高一 · 算术
（2015 秋・三明期末）运行如图的程序后, 输出的结果为 ( )

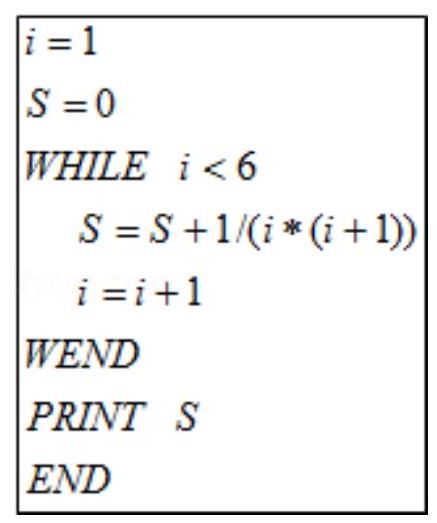
A. $\frac{53}{60}$
B. $\frac{4}{5}$
C. $\frac{5}{6}$
D. $\frac{6}{7}$
答案: C
解析: 解：根据程序语言的运行过程, 得

该程序运行后输出的是 $S=\frac{1}{1 \times 2}+\frac{1}{2 \times 3}+\frac{1}{3 \times 4}+\frac{1}{4 \times 5}+\frac{1}{5 \times 6}$;

计算 $S=\left(1-\frac{1}{2}\right)+\left(\frac{1}{2}-\frac{1}{3}\right)+\left(\frac{1}{3}-\frac{1}{4}\right)+\left(\frac{1}{4}-\frac{1}{5}\right)+\left(\frac{1}{5}-\frac{1}{6}\right)=1-\frac{1}{6}=\frac{5}{6}$.

所以输出 $S=\frac{5}{6}$.

故选: $C$.